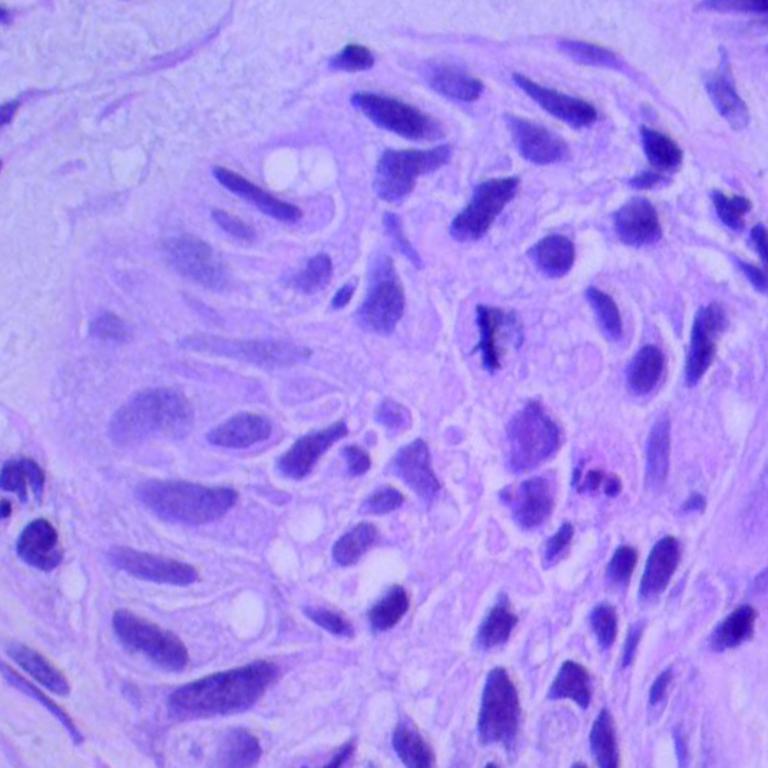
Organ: lung
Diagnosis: squamous carcinomas